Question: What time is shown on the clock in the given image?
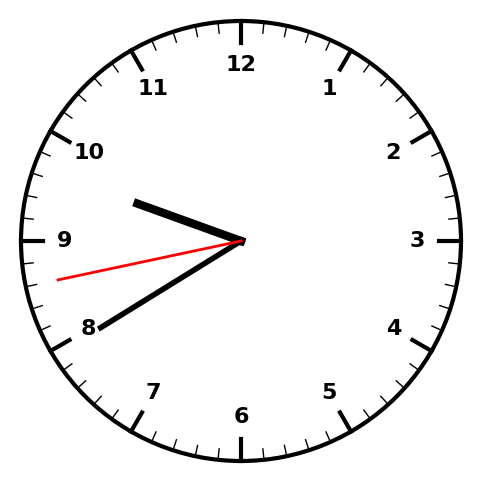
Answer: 09:39:43